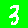
Digit: 3